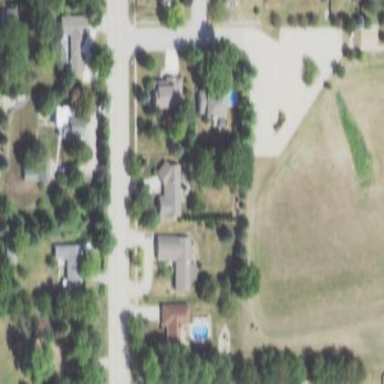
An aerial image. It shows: Residential area in neighborhood consisting of single-family homes.